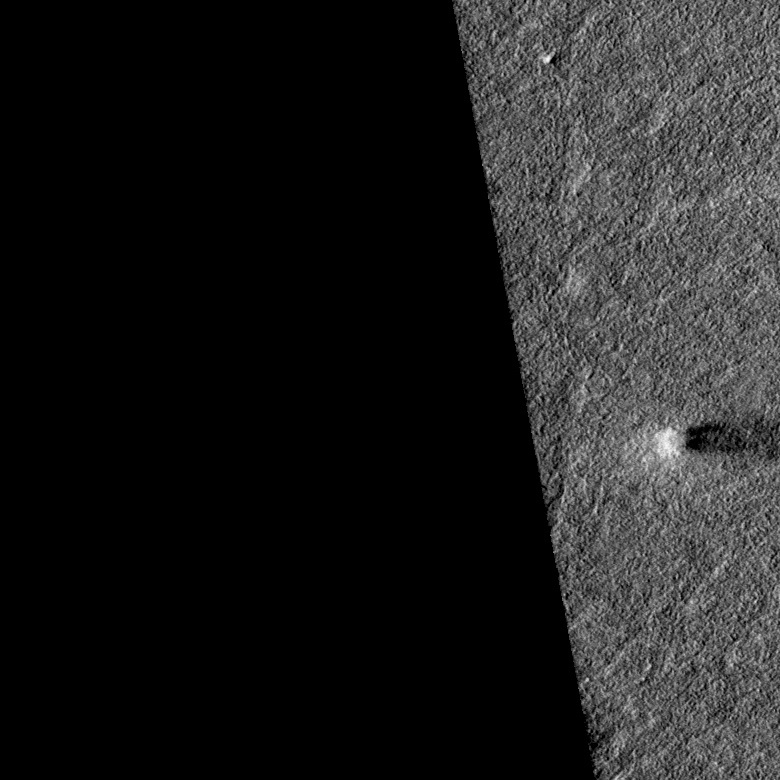
Label: dustdevil